Interaction volume radius: 10 \u00c5
Interaction volume height: 10 \u00c5
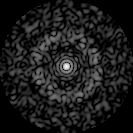
Disorder parameter: 0.8266